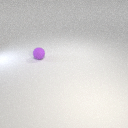
small purple rubber sphere